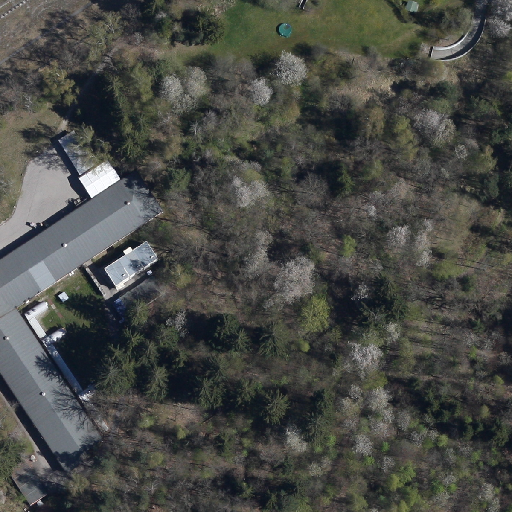
Referring expression: building with a parking lot